Question: I want to be able to specify a subset of all C++ exceptions for Xcode (lldb) to break upon. It looks like this is supported in the UI:

But for the life of me, I can't make it work. If I leave it set to the default "All C++ Exceptions", it works and every exception thrown triggers the breakpoint. If I attempt to specify an exception by name, the breakpoint is triggered.
Has anyone else had issues with this, or is this just my problem?
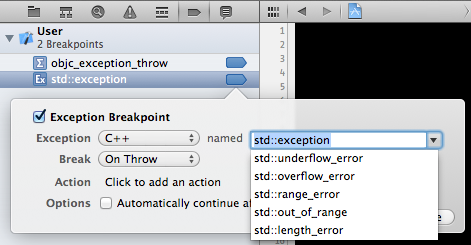
Answer: Despite the UI, lldb is unable to set breakpoints on specific C++ exceptions or it does not resolve the name correctly.
I set a breakpoint for 'std::underflow_error' and then using the 'lldb breakpoint list' command, determined it only places a symbolic breakpoint on 'std::underflow_error':
'9: name = 'std::underflow_error', locations = 0 (pending)'
I suspect that lldb never resolves 'std::underflow_error' to the constructor. C++ name mangling might have something to do with it too.
If you create a breakpoint for all C++ exception, you will see it creates a symbolic breakpoint on '__cxa_throw':
'''
10: name = '__cxa_throw', locations = 1, resolved = 1
10.1: where = libc++abi.dylib'__cxa_throw, address = 0x01cefa44, resolved, hit count = 0
'''
You might be able to put a breakpoint in the constructor of the exception you are interested in, assuming it is instantiated and thrown at the same point.